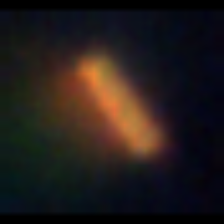
Taxon: Pennate
Group: Diatoms